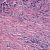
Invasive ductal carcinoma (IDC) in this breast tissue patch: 1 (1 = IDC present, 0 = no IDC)